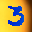
Label: 3